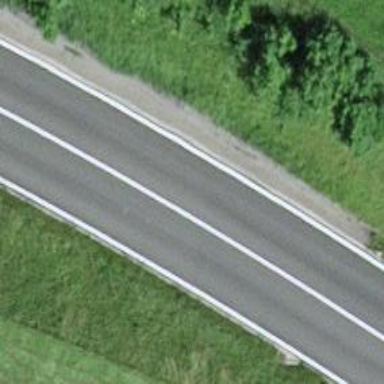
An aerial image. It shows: Asphalt trunk motorway.